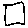
Label: square